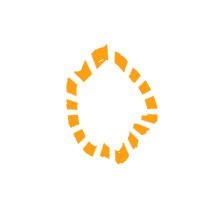
Shape: circle